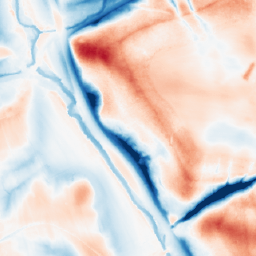
Category: classical
Decomposition family: uniform
Decomposition parameters: size: 50
Upsampling method: area
Upsampling parameters: scale: 2
Upsampling scale: 2